Question: In my app you can select one of the two rows in the first section (section 0). When you select one the rows the row in the section 2 (section 1) reloads. When you change now the selection several times, the placeholder doesn't disappears. (when you change the selection for 1 or 2 times the placeholder disappears). What am I doing wrong?

Here's how I create the UITextField in the cell:
'''
if (!self.selectedType) {
NSString *string = [NSString stringWithFormat:@"%@: ", self.LessonToDisplay];
int where = (string.length*5)+35;
self.textField = [[UITextField alloc]initWithFrame:CGRectMake(where, 10, 150, 25)];
self.textField.tag = 42;
self.textField.font = [UIFont fontWithName:@"Helvetica-Neue" size:16];
self.textField.textColor = [UIColor blackColor];
if([self.textField.text isEqualToString:@""]){
self.textField.placeholder = @"Beschreibung";
}
[cell.contentView addSubview:self.textField];
cell.textLabel.text = [NSString stringWithFormat:@"%@: ", self.LessonToDisplay];
cell.selectionStyle = UITableViewCellSelectionStyleNone;
} else {
NSString *string = [NSString stringWithFormat:@"%@: Prufung", self.LessonToDisplay];
int where = (string.length*5.8)+57;
self.textField2 = [[UITextField alloc]initWithFrame:CGRectMake(where, 10, 150, 25)];
self.textField2.tag = 43;
self.textField2.font = [UIFont fontWithName:@"Helvetica-Neue" size:16];
self.textField2.textColor = [UIColor blackColor];
if([self.textField2.text isEqualToString:@""]){
self.textField2.placeholder = @"Beschreibung";
}
[cell.contentView addSubview:self.textField2];
cell.textLabel.text = [NSString stringWithFormat:@"%@: Prufung ", self.LessonToDisplay];
cell.selectionStyle = UITableViewCellSelectionStyleNone;
}
'''
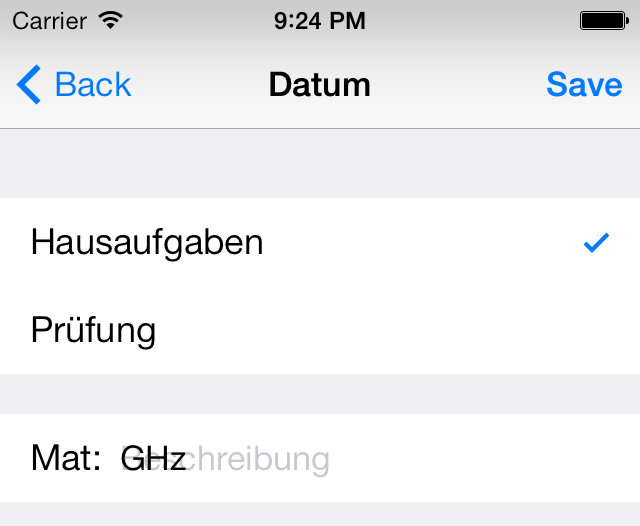
Answer: Going off of @rmaddy's comment, the cells are reused. So, adding a subview to a cells content view will just stack from the previous use. You could just remove all subviews from the cells contentView before adding additional subviews:
'''
for (UIView *subview in cell.contentView.subviews) {
[subview removeFromSuperview];
}
'''